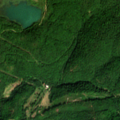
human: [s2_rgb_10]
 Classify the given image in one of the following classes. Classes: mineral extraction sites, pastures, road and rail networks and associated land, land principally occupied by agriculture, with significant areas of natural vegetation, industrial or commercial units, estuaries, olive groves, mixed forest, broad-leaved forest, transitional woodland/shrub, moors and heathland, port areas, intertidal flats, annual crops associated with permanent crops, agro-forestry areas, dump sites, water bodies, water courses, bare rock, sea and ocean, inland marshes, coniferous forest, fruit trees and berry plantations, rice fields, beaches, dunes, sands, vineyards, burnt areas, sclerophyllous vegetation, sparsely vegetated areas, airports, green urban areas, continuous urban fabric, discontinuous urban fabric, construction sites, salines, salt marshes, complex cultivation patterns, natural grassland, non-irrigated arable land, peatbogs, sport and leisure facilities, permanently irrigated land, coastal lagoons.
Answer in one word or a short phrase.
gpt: mineral extraction sites, land principally occupied by agriculture, with significant areas of natural vegetation, broad-leaved forest